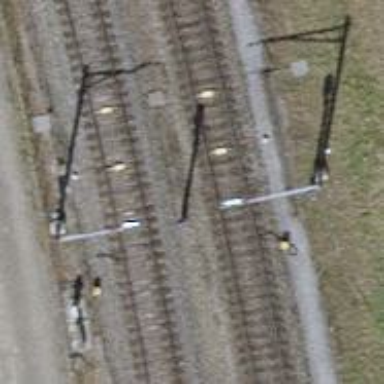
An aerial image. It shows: Railway signal.